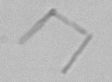
Label: Nanoneis